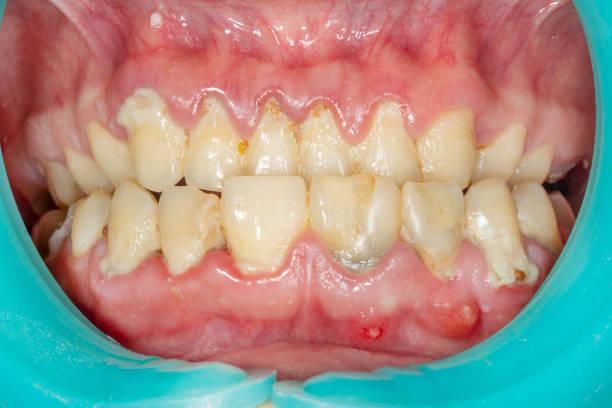
Condition: Calculus